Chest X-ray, PA view. Patient: 60 years old, sex M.
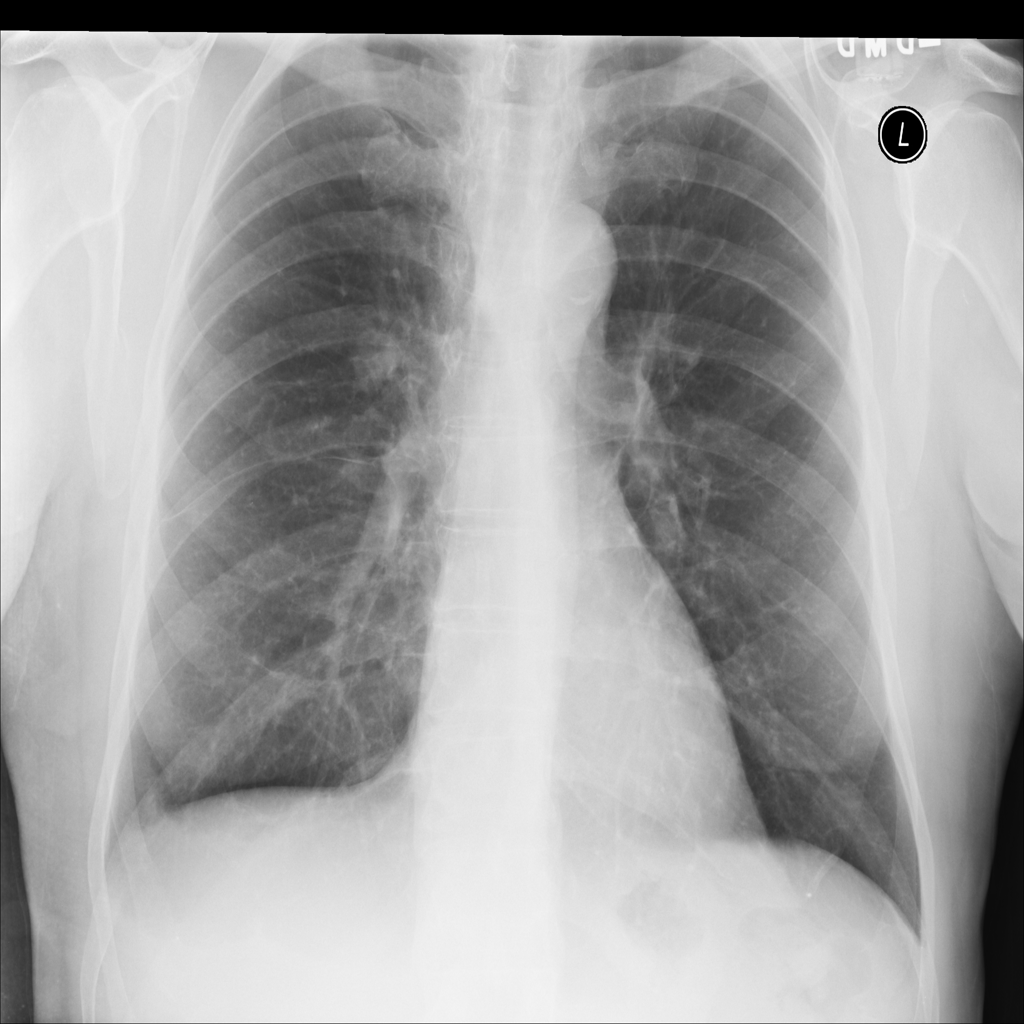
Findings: No Finding